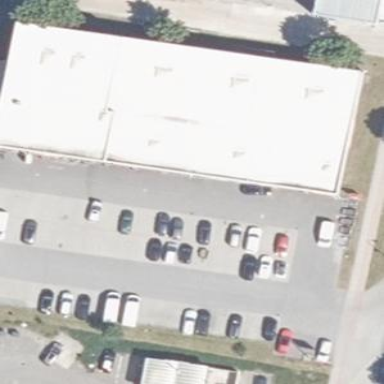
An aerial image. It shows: Commercial building.